九年级 · 算术
如图, 在 $\triangle A B C$ 中, $\sin B=\frac{1}{3}, \tan C=\frac{\sqrt{2}}{2}, A B=3$, 则 $A C$ 的长为

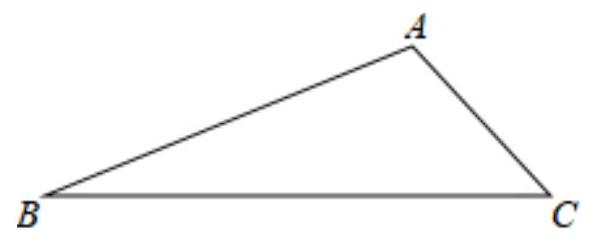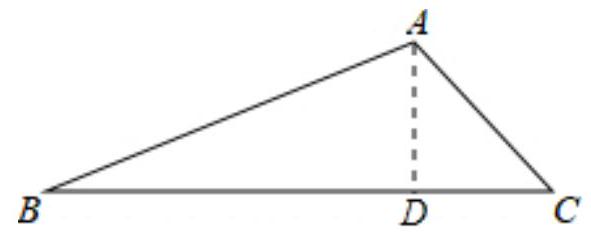
答案: $\sqrt{3}$
解析: 【分析】

此题考查了解直角三角形, 涉及的知识有: 锐角三角函数定义, 以及勾股定理, 熟练掌握各自的性质是解本题的关键.

过 $A$ 作 $A D$ 垂直于 $B C$, 在直角三角形 $A B D$ 中, 利用锐角三角函数定义求出 $A D$ 的长, 在直角三角形 $A C D$中, 利用锐角三角函数定义求出 $C D$ 的长, 再利用勾股定理求出 $A C$ 的长即可.

【解答】

解：过 $A$ 作 $A D \perp B C$,

在Rt $\triangle A B D$ 中, $\sin B=\frac{1}{3}, A B=3$,

$\therefore A D=A B \cdot \sin B=1$,

在Rt $\triangle A C D$ 中, $\tan C=\frac{\sqrt{2}}{2}$,

$\therefore \frac{A D}{C D}=\frac{\sqrt{2}}{2}$, 即 $C D=\sqrt{2}$,

根据勾股定理得: $A C=\sqrt{A D^{2}+C D^{2}}=\sqrt{1+2}=\sqrt{3}$,

故答案为 $\sqrt{3}$.